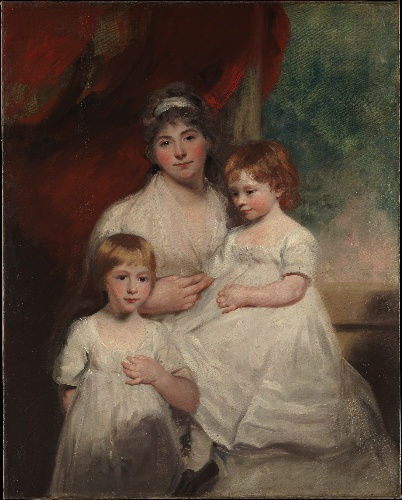
Title: Mrs. John Garden (Ann Garden, 1769–1842) and Her Children, John (1796–1854) and Ann Margaret (born 1793)
Artist: John Hoppner
Artist bio: British, London 1758–1810 London
Date: 1796 or 1797
Object type: Painting
Classification: Paintings
Medium: Oil on canvas
Dimensions: 50 1/8 x 39 7/8 in. (127.3 x 101.3 cm)
Department: European Paintings
Credit line: Bequest of Maria DeWitt Jesup, from the collection of her husband, Morris K. Jesup, 1914
Accession year: 1915
Repository: Metropolitan Museum of Art, New York, NY
Tags: Boys|Girls|Portraits|Mothers|Family